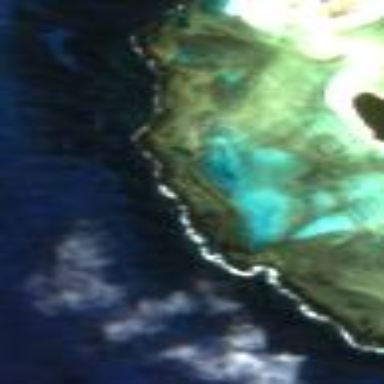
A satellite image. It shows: Coral shoal in its natural beauty.